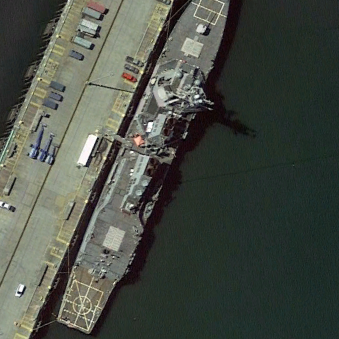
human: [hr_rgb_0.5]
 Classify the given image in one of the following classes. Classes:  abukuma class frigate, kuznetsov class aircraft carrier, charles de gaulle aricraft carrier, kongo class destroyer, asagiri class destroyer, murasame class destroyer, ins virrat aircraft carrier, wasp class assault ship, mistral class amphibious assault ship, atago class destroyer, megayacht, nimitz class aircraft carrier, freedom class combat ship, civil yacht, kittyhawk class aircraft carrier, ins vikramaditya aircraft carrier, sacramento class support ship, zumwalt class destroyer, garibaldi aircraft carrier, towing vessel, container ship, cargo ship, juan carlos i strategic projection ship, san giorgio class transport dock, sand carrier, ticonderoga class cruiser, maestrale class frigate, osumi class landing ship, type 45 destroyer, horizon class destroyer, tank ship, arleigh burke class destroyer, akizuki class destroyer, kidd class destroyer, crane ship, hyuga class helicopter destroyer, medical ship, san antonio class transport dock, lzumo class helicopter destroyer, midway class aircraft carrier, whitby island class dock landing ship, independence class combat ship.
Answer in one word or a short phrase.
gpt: Arleigh Burke class destroyer